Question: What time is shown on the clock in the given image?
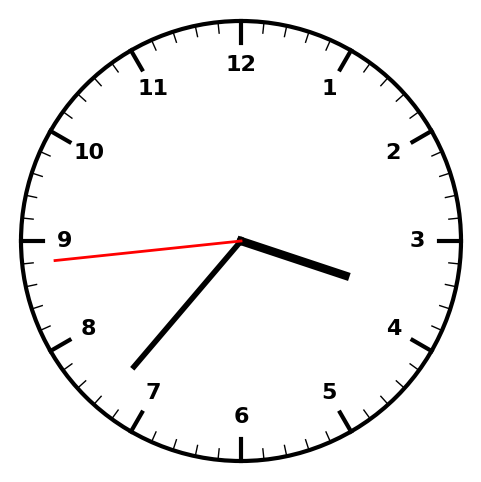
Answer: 03:36:44